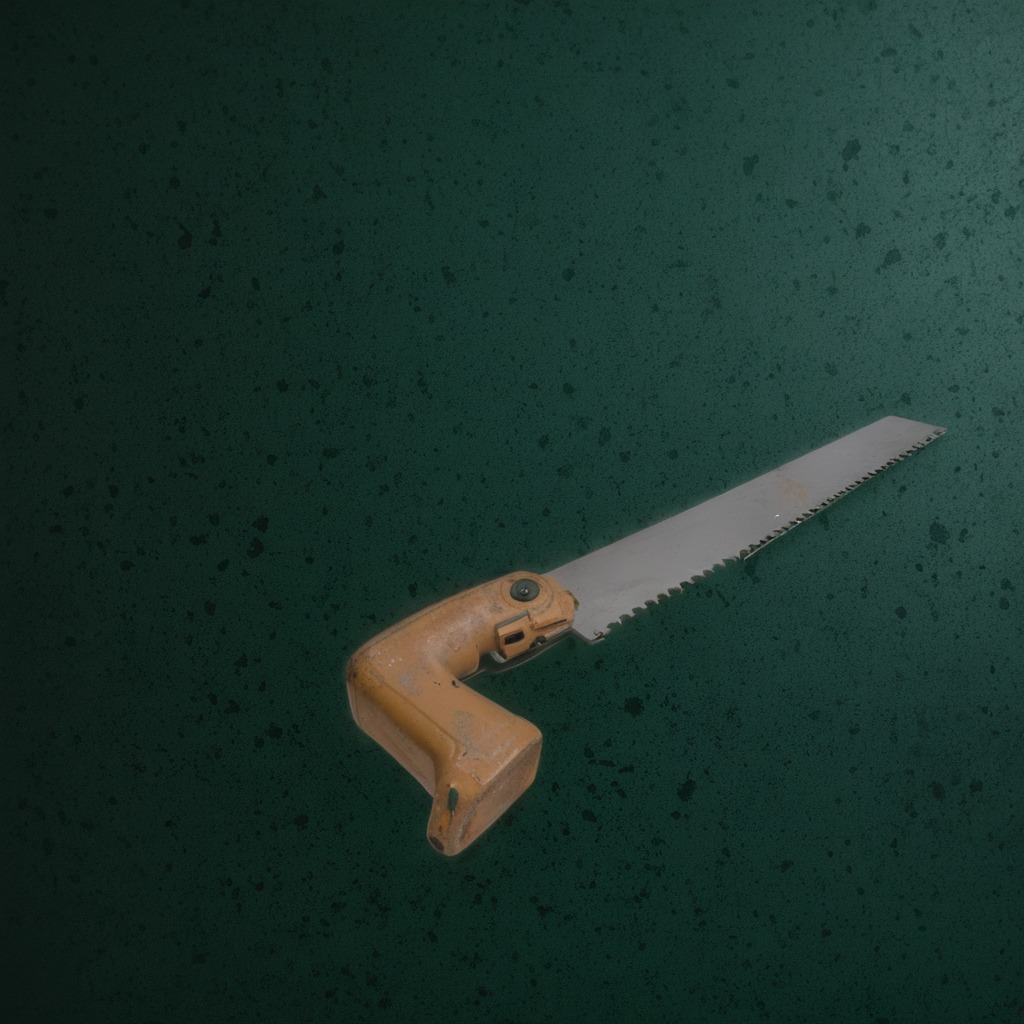
A metal saw lies on a clean granite tabletop covered with a green rubber mat inside a workshop at night dim ambient light soft shadows worn but beneath the mat